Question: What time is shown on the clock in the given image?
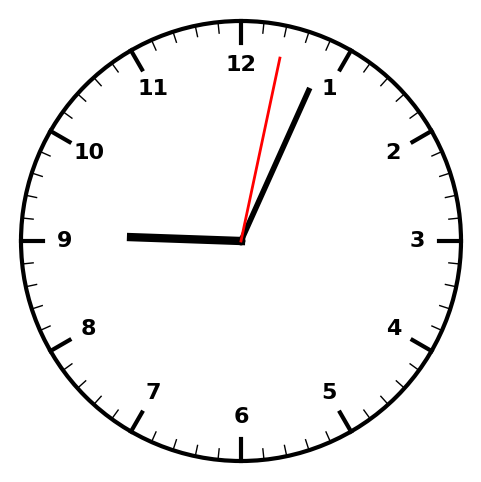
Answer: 09:04:02